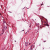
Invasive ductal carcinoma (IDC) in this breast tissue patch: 0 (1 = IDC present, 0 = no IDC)